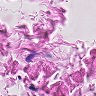
Metastatic tissue present: no